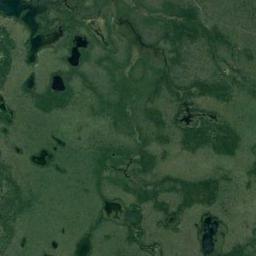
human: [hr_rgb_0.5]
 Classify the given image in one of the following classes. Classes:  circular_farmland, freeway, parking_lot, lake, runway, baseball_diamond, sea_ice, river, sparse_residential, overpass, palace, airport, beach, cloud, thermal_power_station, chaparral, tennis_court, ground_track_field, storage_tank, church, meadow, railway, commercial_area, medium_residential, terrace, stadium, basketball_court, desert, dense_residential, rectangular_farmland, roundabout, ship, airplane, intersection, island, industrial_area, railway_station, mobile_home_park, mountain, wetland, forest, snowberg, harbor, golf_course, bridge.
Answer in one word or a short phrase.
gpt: wetland